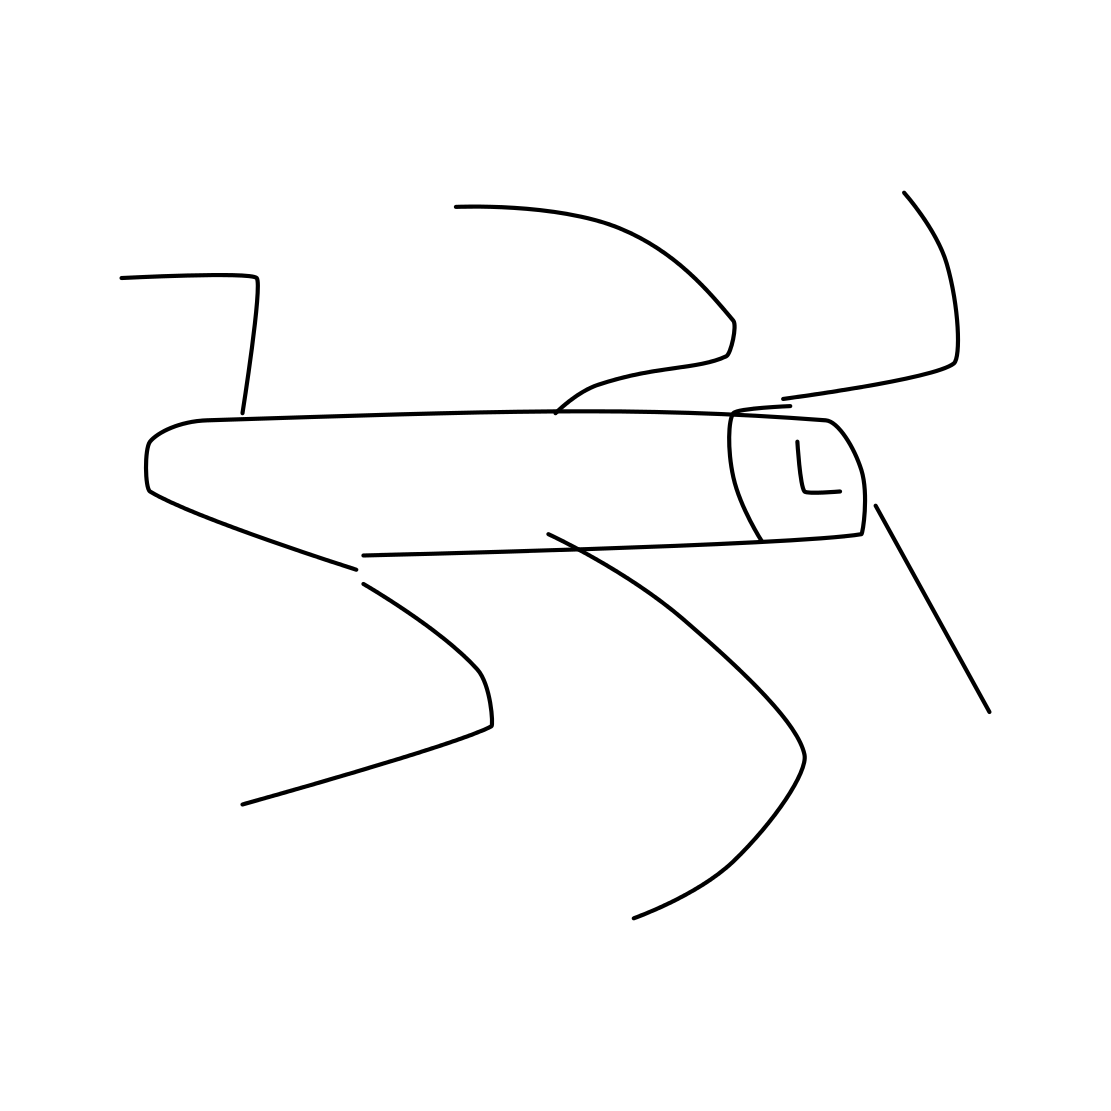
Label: mosquito